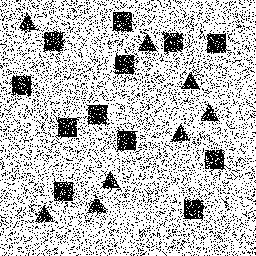
Squares: 12
Triangles: 8
Stars: 0
Total shapes: 20